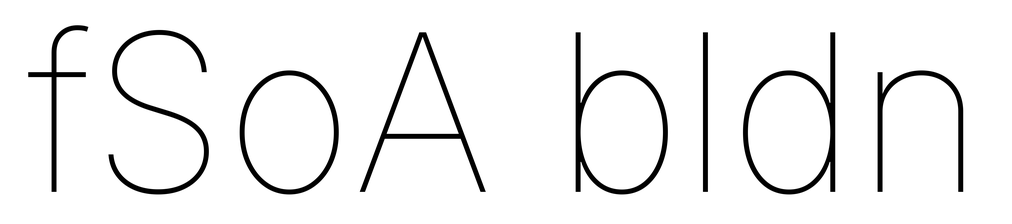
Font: Inter_Thin